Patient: sex F, age 65
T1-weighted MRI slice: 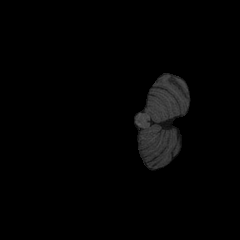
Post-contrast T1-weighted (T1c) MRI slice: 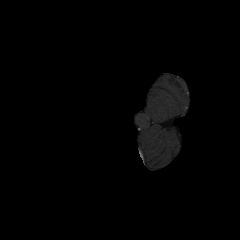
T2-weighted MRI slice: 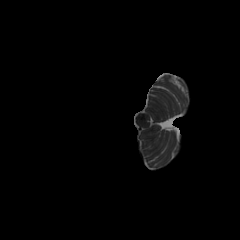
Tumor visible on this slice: no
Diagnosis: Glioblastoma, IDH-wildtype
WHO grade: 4